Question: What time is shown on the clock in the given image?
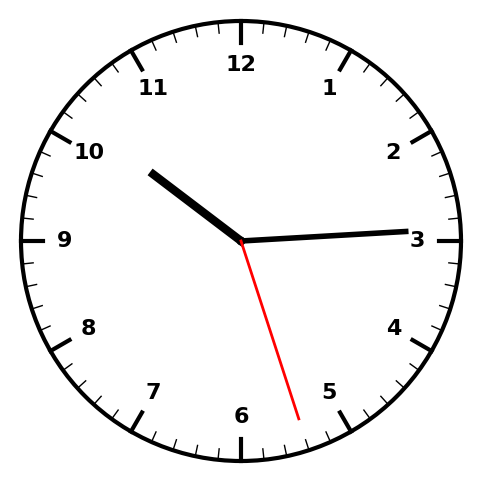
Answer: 10:14:27